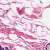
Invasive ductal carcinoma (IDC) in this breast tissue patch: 0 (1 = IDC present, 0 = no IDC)